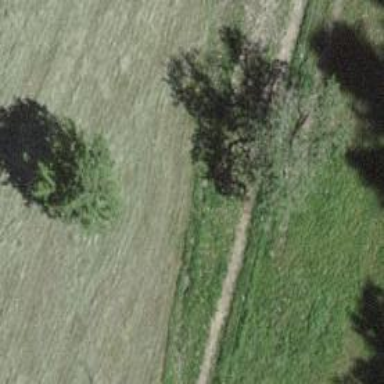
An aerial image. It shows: Deciduous tree with leafless leaves.